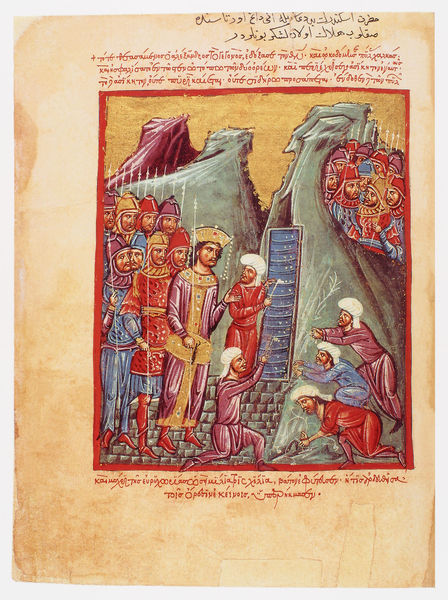
Titel: Der griechische Alexanderroman
Institution: Venedig, Hellenic Institute Codex Gr. 5
Schlagwörter: berg, blau, gemälde, himmel, wasser, weiß, gelb, grün, landschaft, menschen, grau, männer, tür, zeichen, rot, weg, diener, rahmen, steine, hügel, gold, stehend, gotik, krone, schrift, papier, lehrer, berge, lila, schlucht, rand, figuren, treppe, könig, soldaten, tafel, stufen, zeigen, buch, text, uniform, waffen, helm, ritter, heer, rüstung, helme, arabisch, cliff, flehen, knieend, mittelalter, mountains, lanzen, heilige, speere, frame, turban, gebierge, handschrift, rüstungen, book, buchmalerei, lehren, arabic, stones, border, guards, chart, koran, soliders, alexanderroman, stufwen, arabische handschrift, illustsration